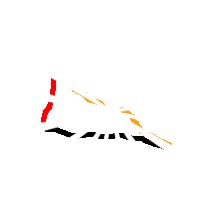
Shape: triangle